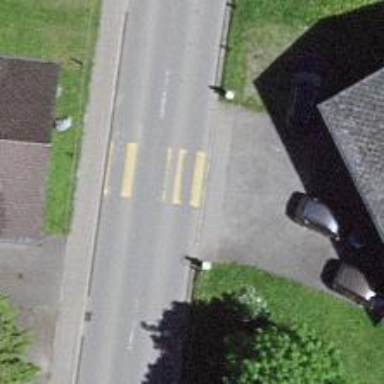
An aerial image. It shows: Uncontrolled zebra crossing on the road.